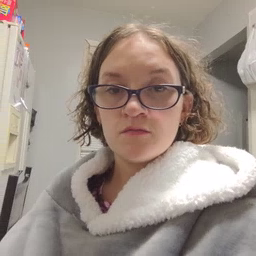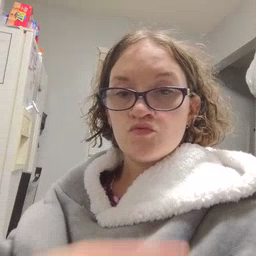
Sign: dry